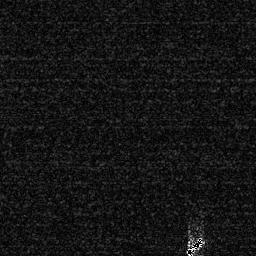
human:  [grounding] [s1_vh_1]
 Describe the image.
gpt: In the satellite image, there is  <ref>1 small ship </ref> <box>[[71, 91, 80, 99, 0]]</box> located at bottom right.